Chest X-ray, PA view. Patient: 25 years old, sex M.
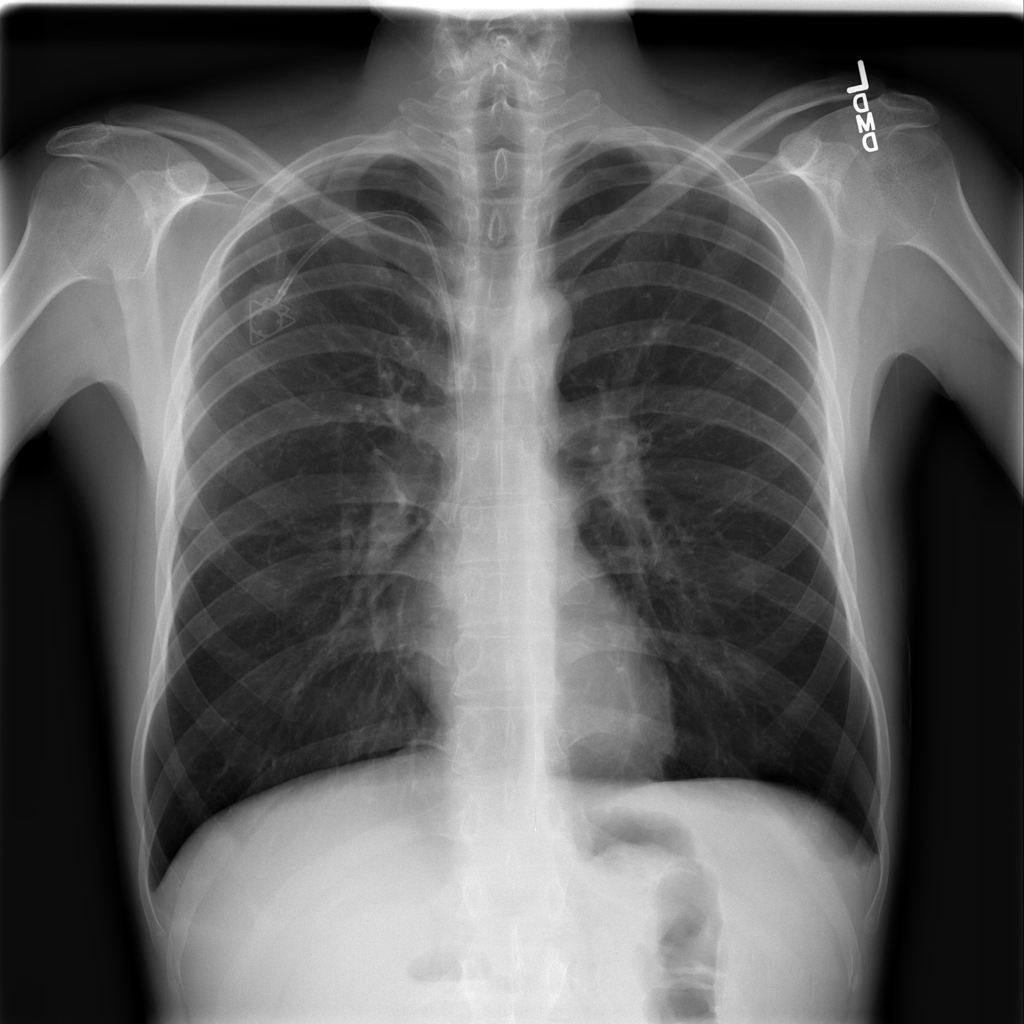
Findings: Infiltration